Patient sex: M
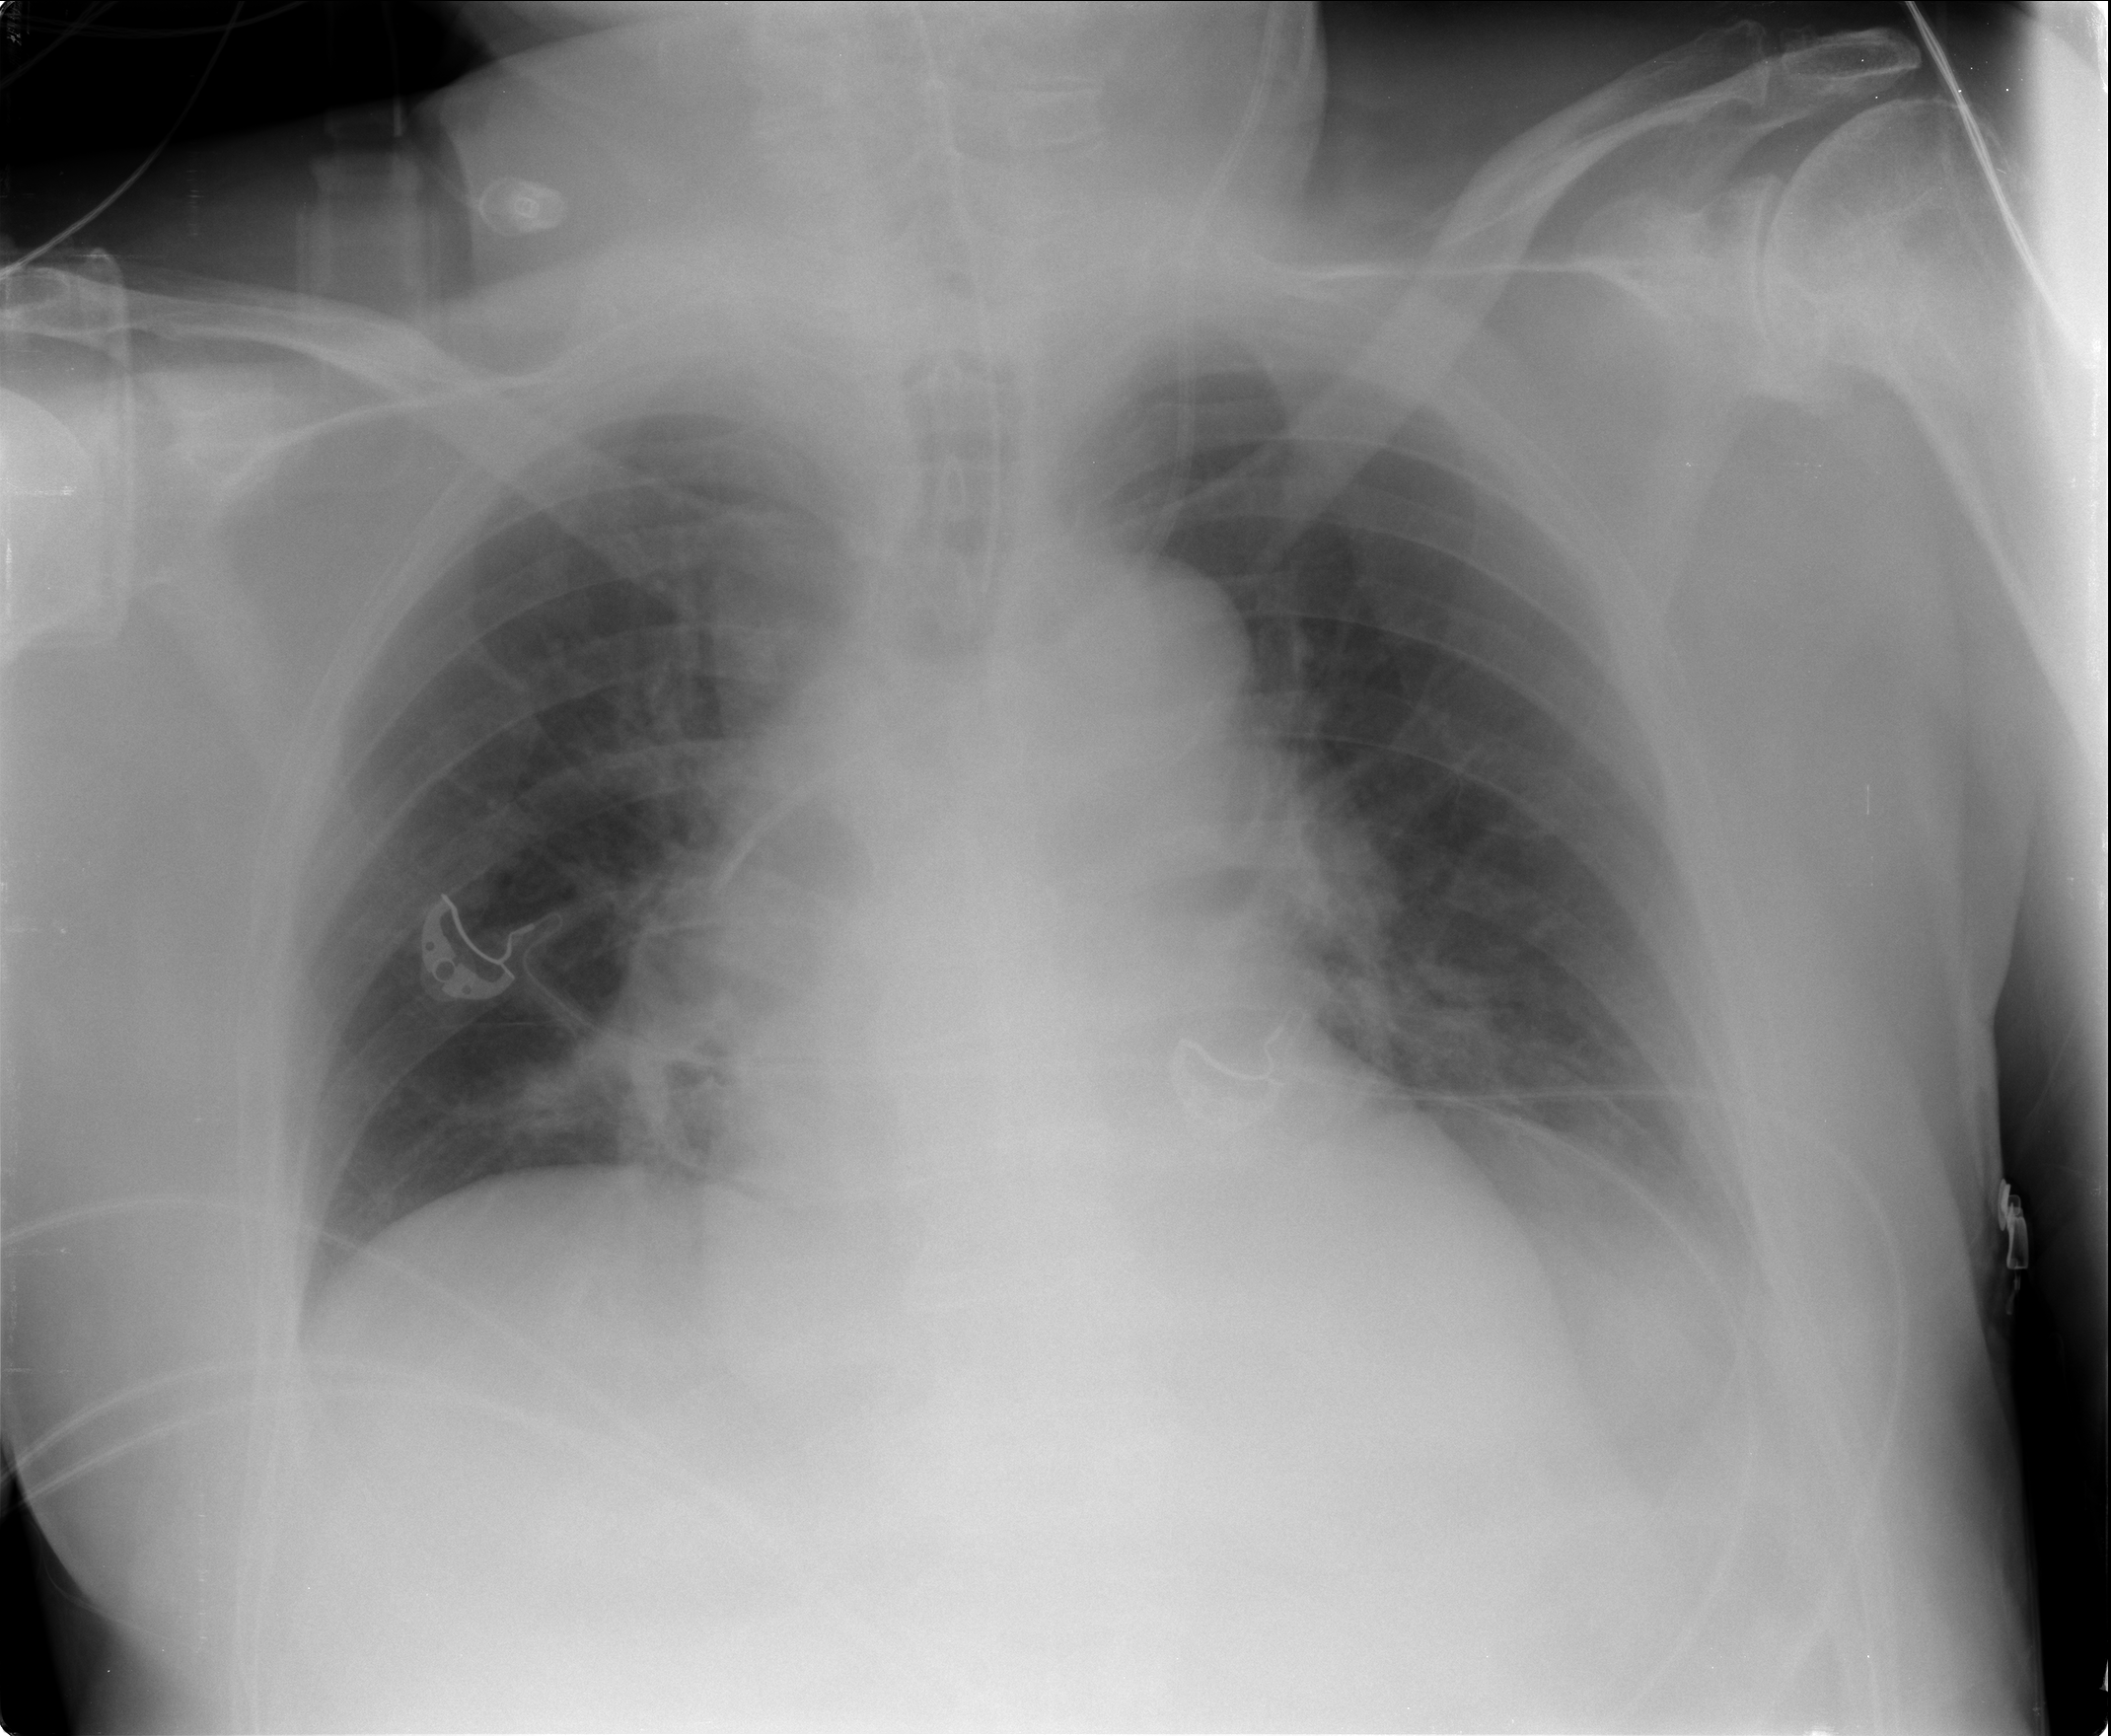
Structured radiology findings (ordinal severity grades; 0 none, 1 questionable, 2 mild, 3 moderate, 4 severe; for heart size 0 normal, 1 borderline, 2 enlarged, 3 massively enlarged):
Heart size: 0
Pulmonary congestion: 2
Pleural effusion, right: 0
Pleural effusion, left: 2
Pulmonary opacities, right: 0
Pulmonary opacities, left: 0
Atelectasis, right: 0
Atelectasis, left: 2